八年级 · 解析几何
已知点 $D 、 E$ 分别在 $\triangle A B C$ 的边 $B A 、 C A$ 的延长线上, 且 $D E / / B C$, 如果 $B C=3 D E, A C=6$, 那 $么 A E=$

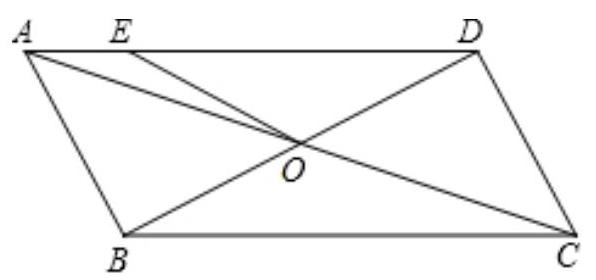
答案:  2

略